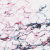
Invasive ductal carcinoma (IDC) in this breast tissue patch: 0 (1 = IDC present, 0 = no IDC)